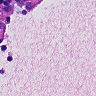
Metastatic tissue present: no